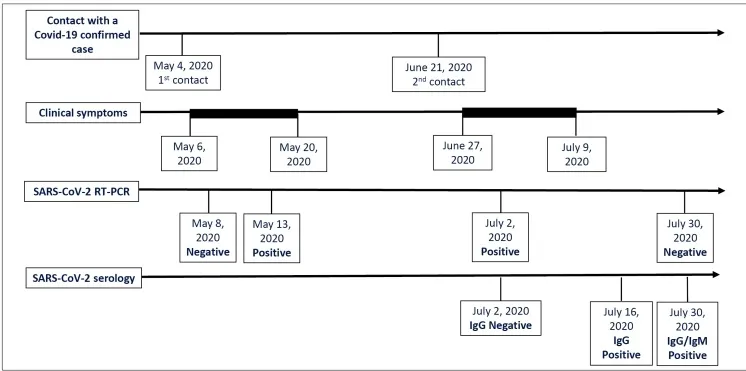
Covid-19 recurrence: timeline of events.
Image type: chart (chart)